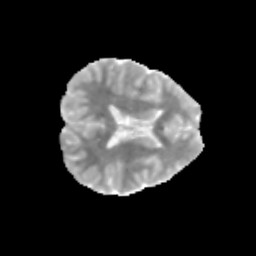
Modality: MD
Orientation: axial
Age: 11
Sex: male
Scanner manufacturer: siemens
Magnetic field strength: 3 T
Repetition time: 3.8 s
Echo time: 0.07 s